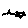
Label: star